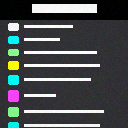
Screen state: on